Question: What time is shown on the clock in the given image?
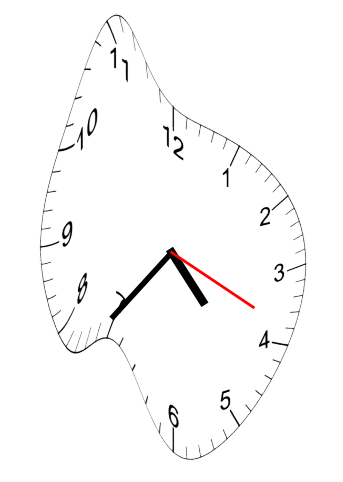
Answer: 04:36:19